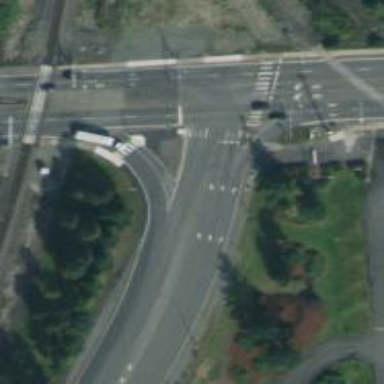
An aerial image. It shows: Secondary link road.